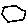
Label: hexagon